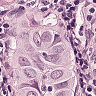
Metastatic tissue present: yes